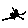
Label: star